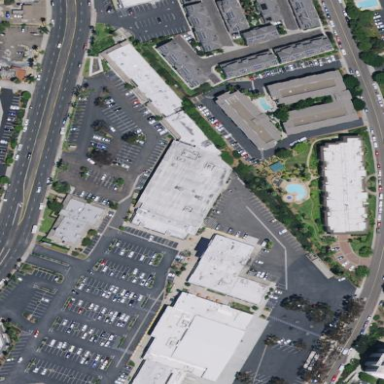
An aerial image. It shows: Commercial building.